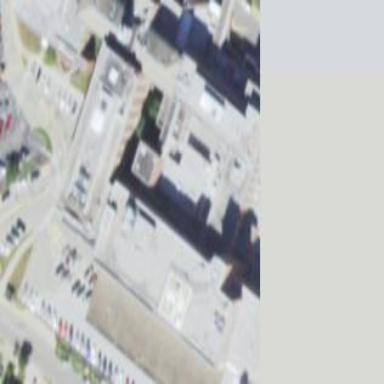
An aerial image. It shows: Hospital building.